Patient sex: M
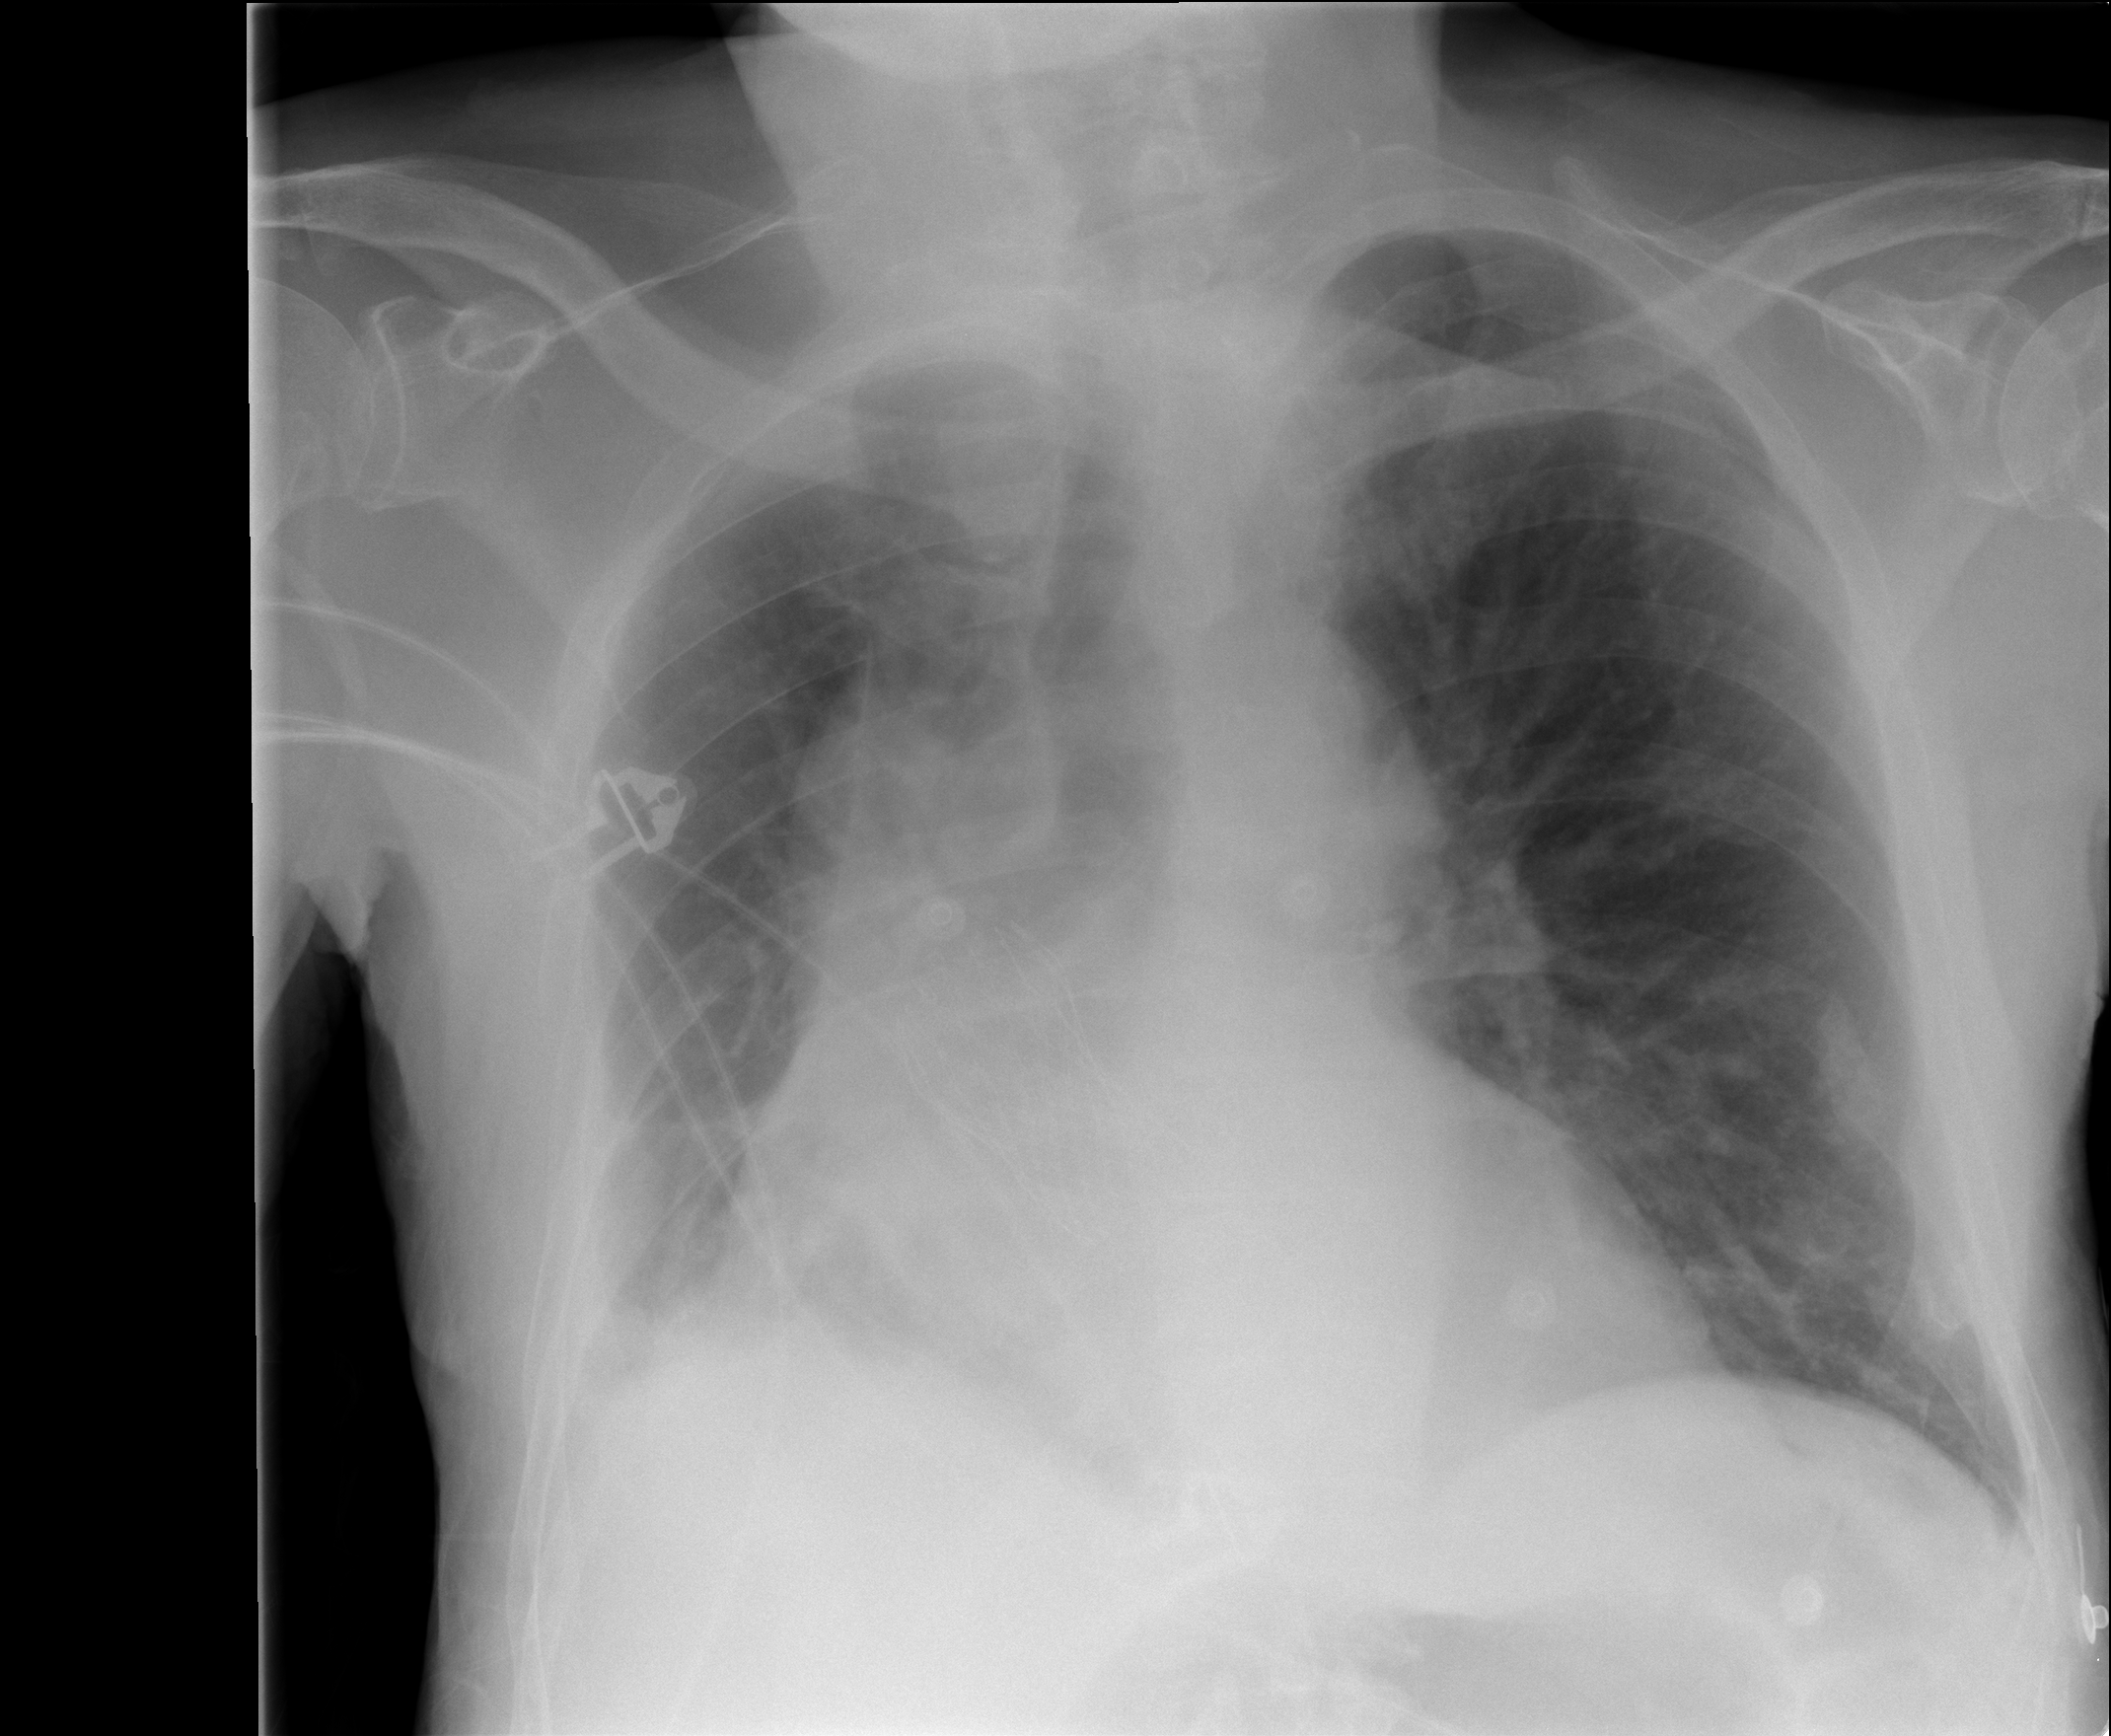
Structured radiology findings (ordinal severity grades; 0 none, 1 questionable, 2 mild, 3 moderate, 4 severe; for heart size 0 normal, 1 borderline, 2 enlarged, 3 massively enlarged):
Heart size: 2
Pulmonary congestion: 2
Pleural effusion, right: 2
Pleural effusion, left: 0
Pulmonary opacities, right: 0
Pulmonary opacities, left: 0
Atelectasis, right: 2
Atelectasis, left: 0